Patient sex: M
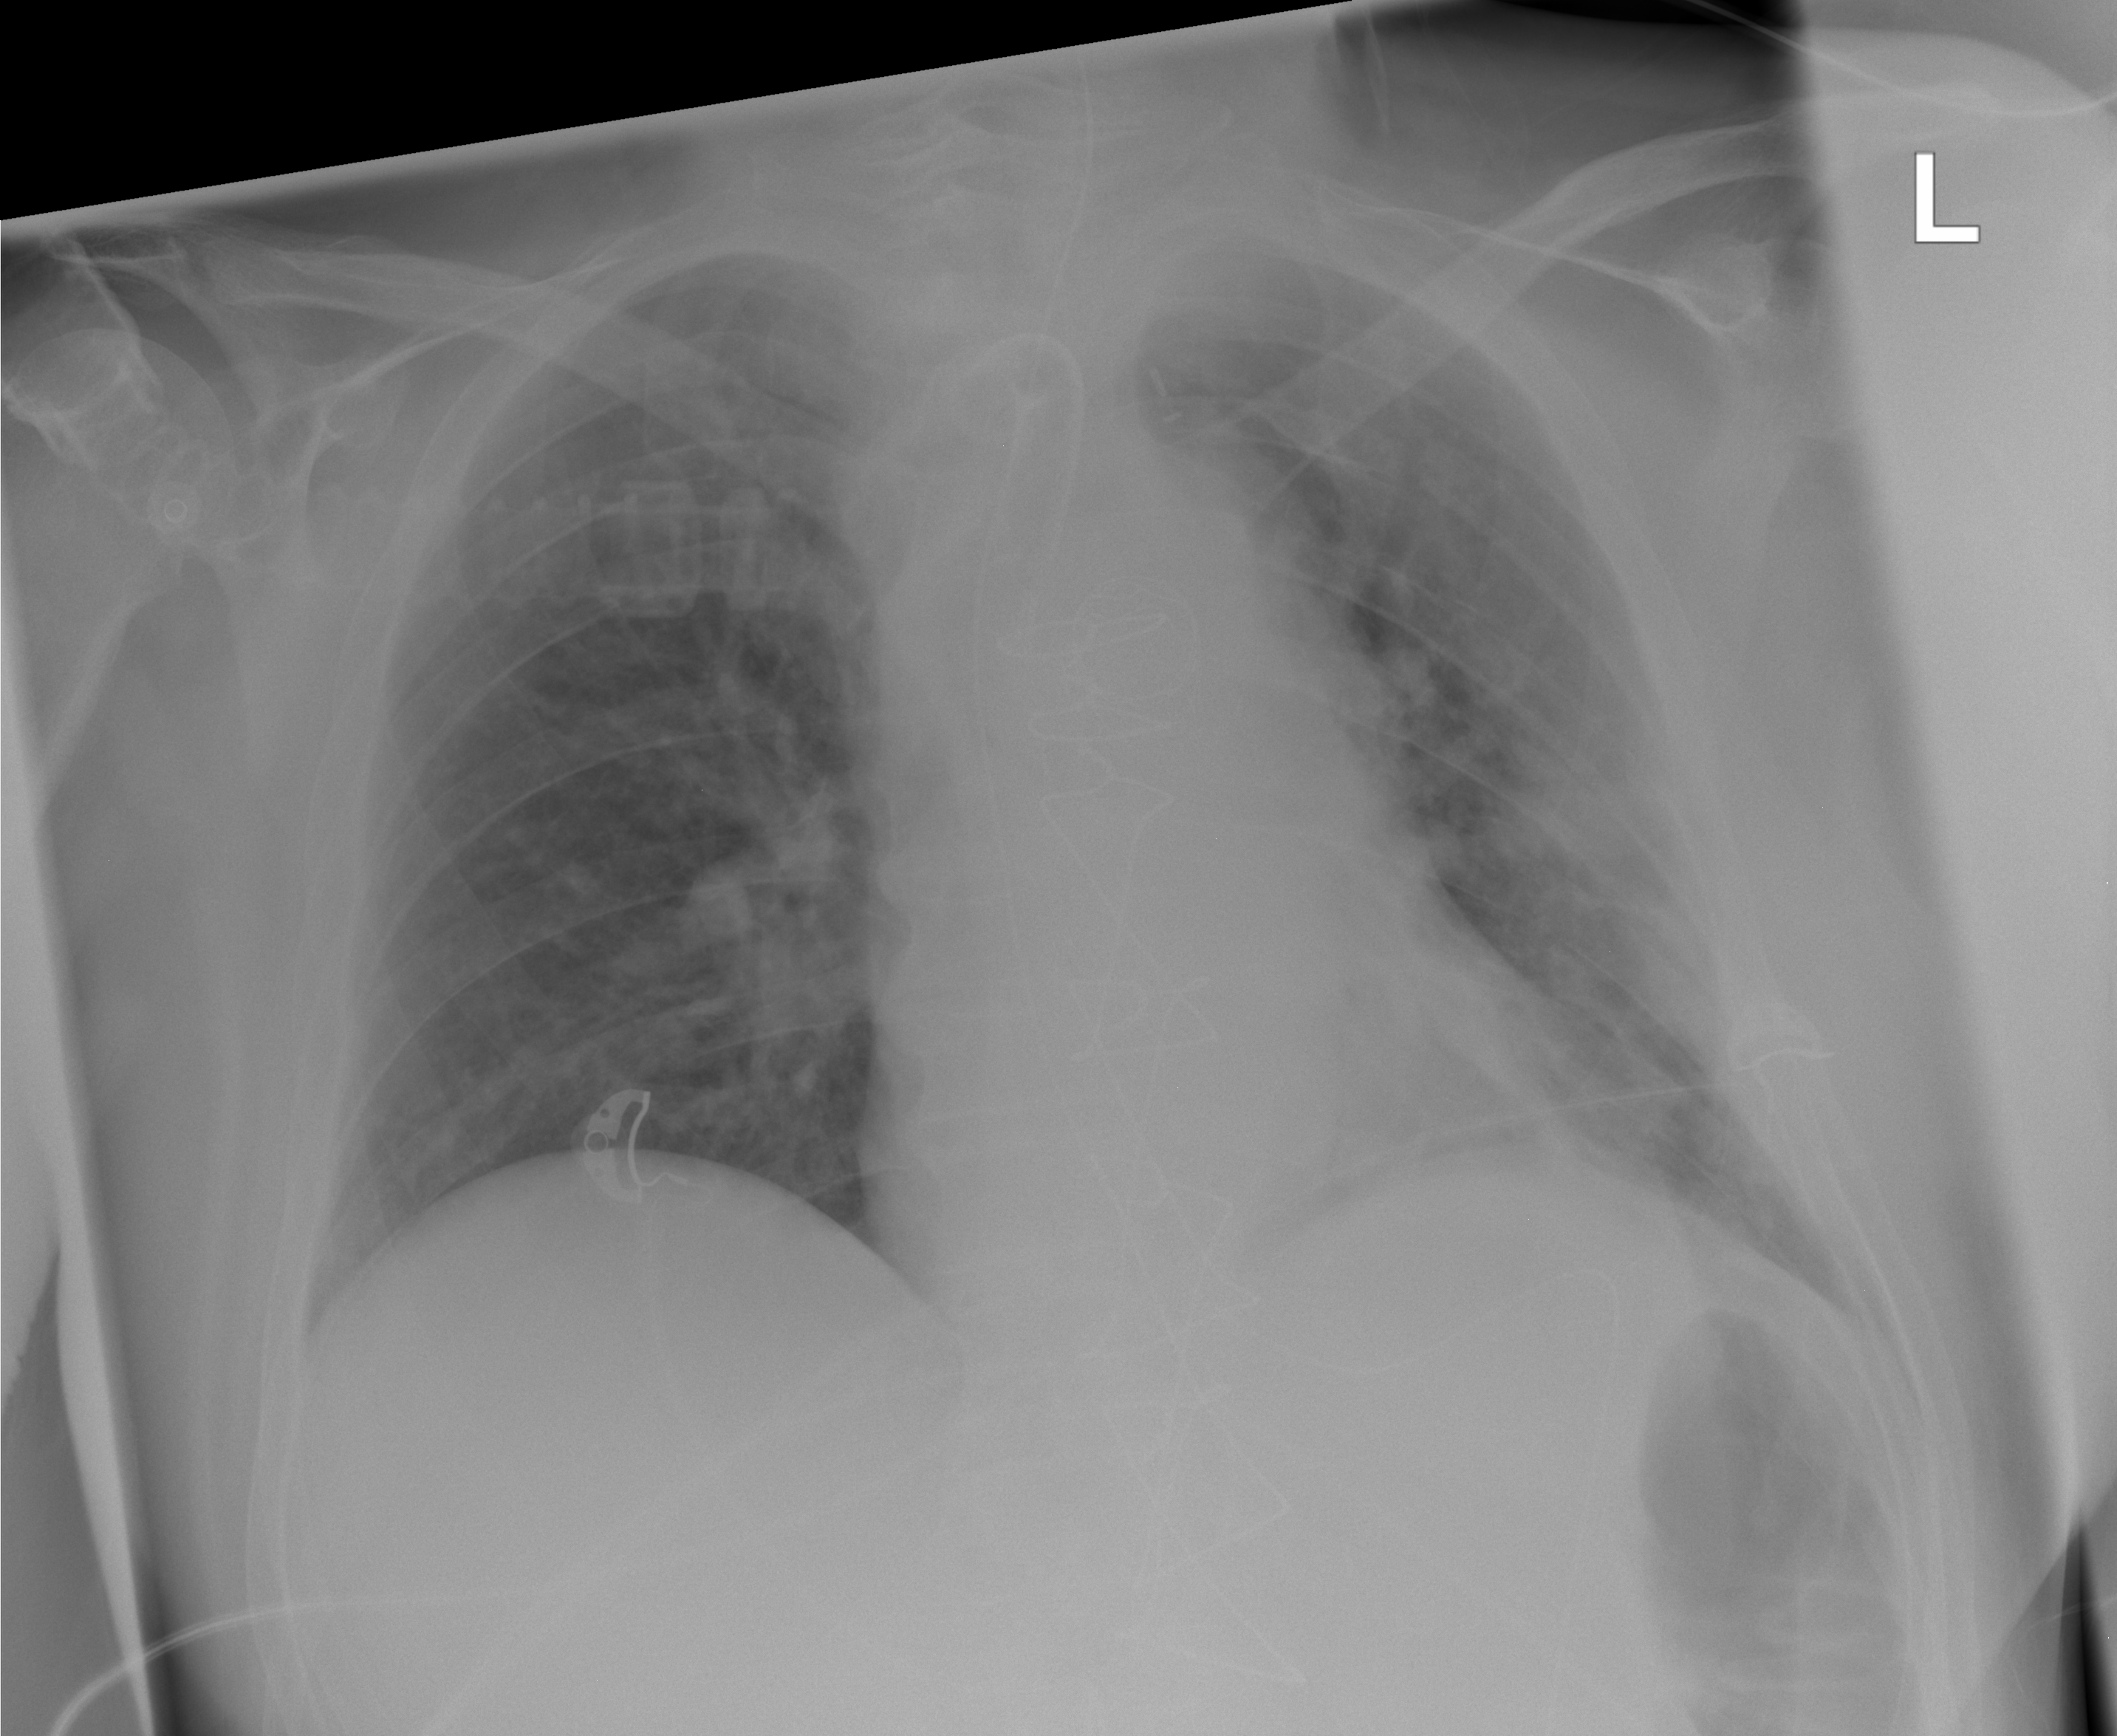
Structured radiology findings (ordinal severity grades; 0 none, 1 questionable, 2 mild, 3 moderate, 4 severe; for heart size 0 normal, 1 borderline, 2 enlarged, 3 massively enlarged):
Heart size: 1
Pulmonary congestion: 0
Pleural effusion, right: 0
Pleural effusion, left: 0
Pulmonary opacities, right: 2
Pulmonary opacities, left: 2
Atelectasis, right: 2
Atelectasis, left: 2